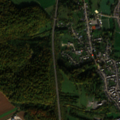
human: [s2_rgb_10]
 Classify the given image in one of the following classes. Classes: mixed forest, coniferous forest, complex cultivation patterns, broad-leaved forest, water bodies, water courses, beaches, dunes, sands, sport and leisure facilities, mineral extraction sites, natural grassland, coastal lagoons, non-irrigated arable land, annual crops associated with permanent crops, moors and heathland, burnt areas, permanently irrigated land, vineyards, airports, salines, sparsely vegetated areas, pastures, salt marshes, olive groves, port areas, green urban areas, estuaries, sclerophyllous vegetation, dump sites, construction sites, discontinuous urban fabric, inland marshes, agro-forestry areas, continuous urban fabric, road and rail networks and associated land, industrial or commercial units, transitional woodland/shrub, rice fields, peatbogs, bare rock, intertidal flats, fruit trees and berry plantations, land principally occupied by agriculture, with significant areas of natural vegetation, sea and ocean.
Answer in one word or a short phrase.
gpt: discontinuous urban fabric, non-irrigated arable land, pastures, land principally occupied by agriculture, with significant areas of natural vegetation, broad-leaved forest